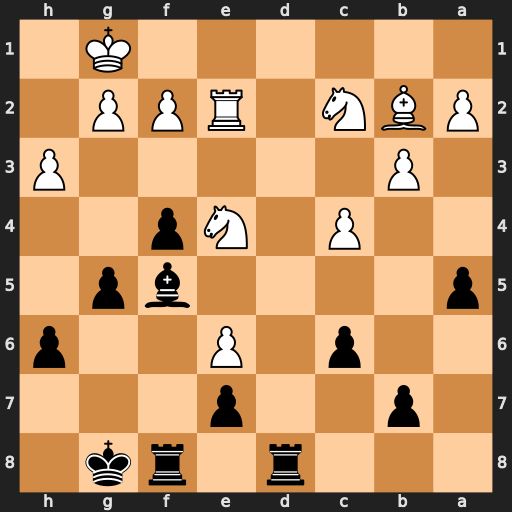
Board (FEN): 3r1rk1/1p2p3/2p1P2p/p4bp1/2P1Np2/1P5P/PBN1RPP1/6K1
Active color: b
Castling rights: -
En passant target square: -
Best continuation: Bxe4 Rxe4 Rd2